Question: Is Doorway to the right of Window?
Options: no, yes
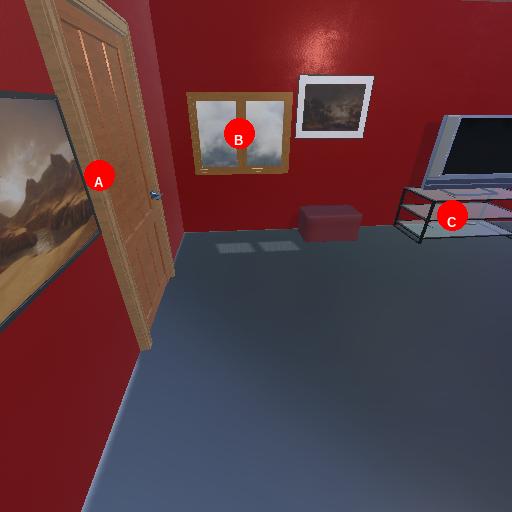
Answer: no